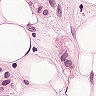
Metastatic tissue present: yes